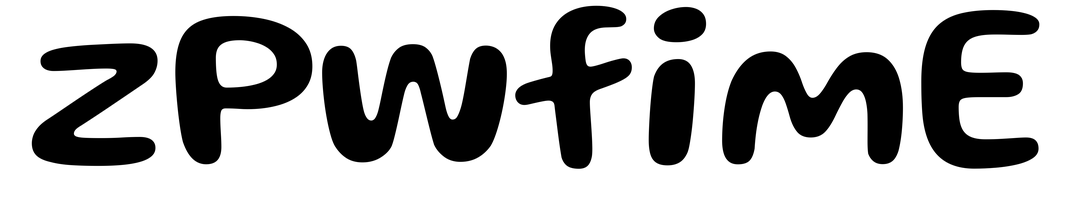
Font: Gluten_Medium